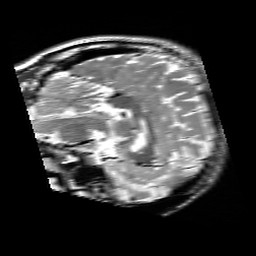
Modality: T2w
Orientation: sagittal
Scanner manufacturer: siemens
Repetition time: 3.9 s
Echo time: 0.076 s